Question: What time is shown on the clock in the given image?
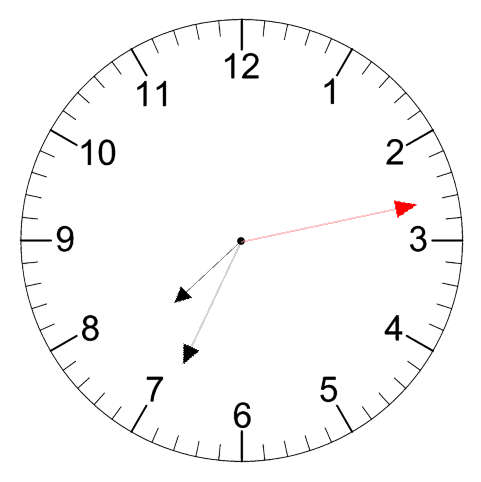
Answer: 07:34:13